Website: walmart
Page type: account-selection
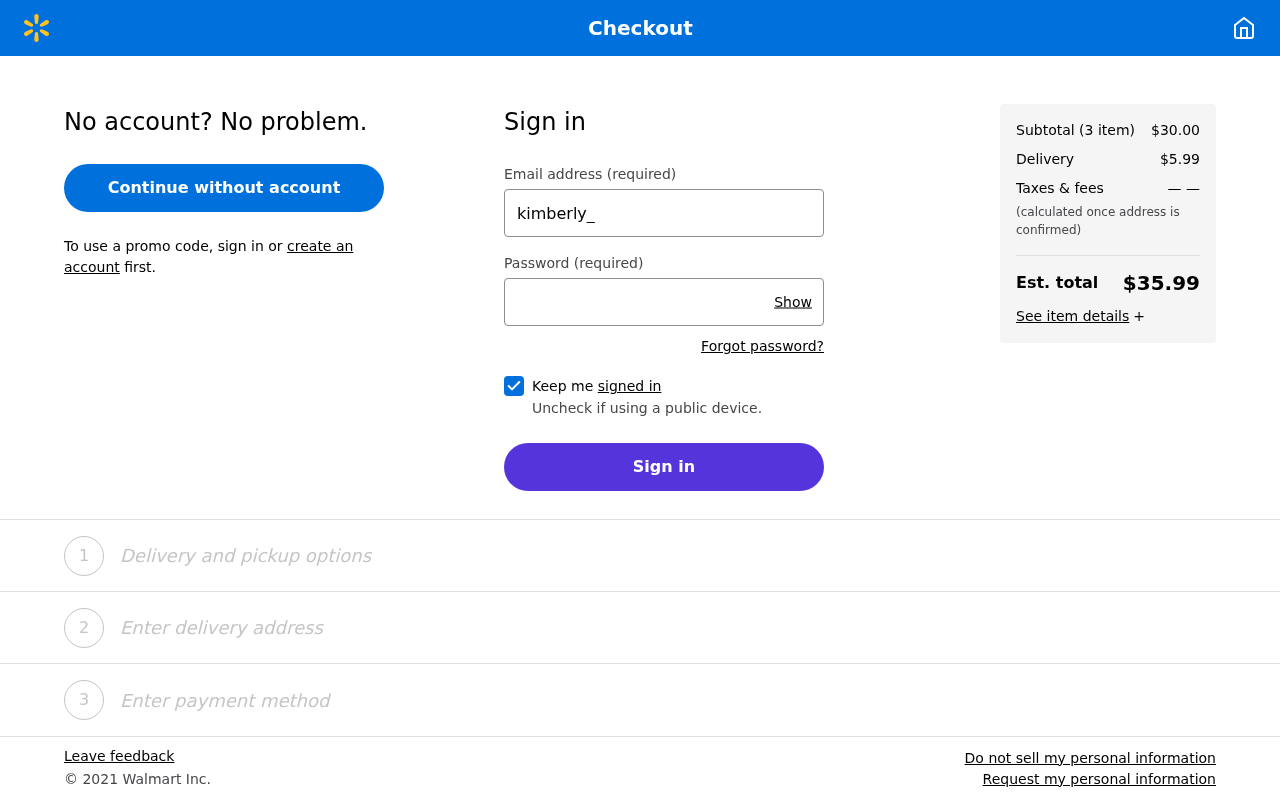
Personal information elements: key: PII_EMAIL
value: kimberly_smith@hotmail.com
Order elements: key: ORDER_NUM_ITEMS
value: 3
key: ORDER_SUBTOTAL
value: $30.00
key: ORDER_SHIPPING_COST
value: $5.99
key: ORDER_TOTAL
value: $35.99